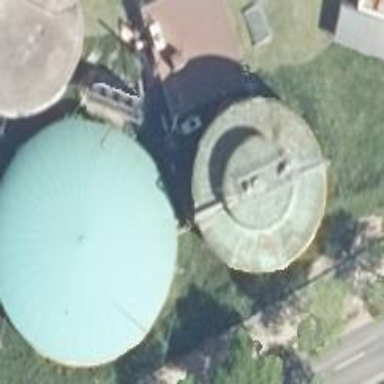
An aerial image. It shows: Storage tank with man-made structure.